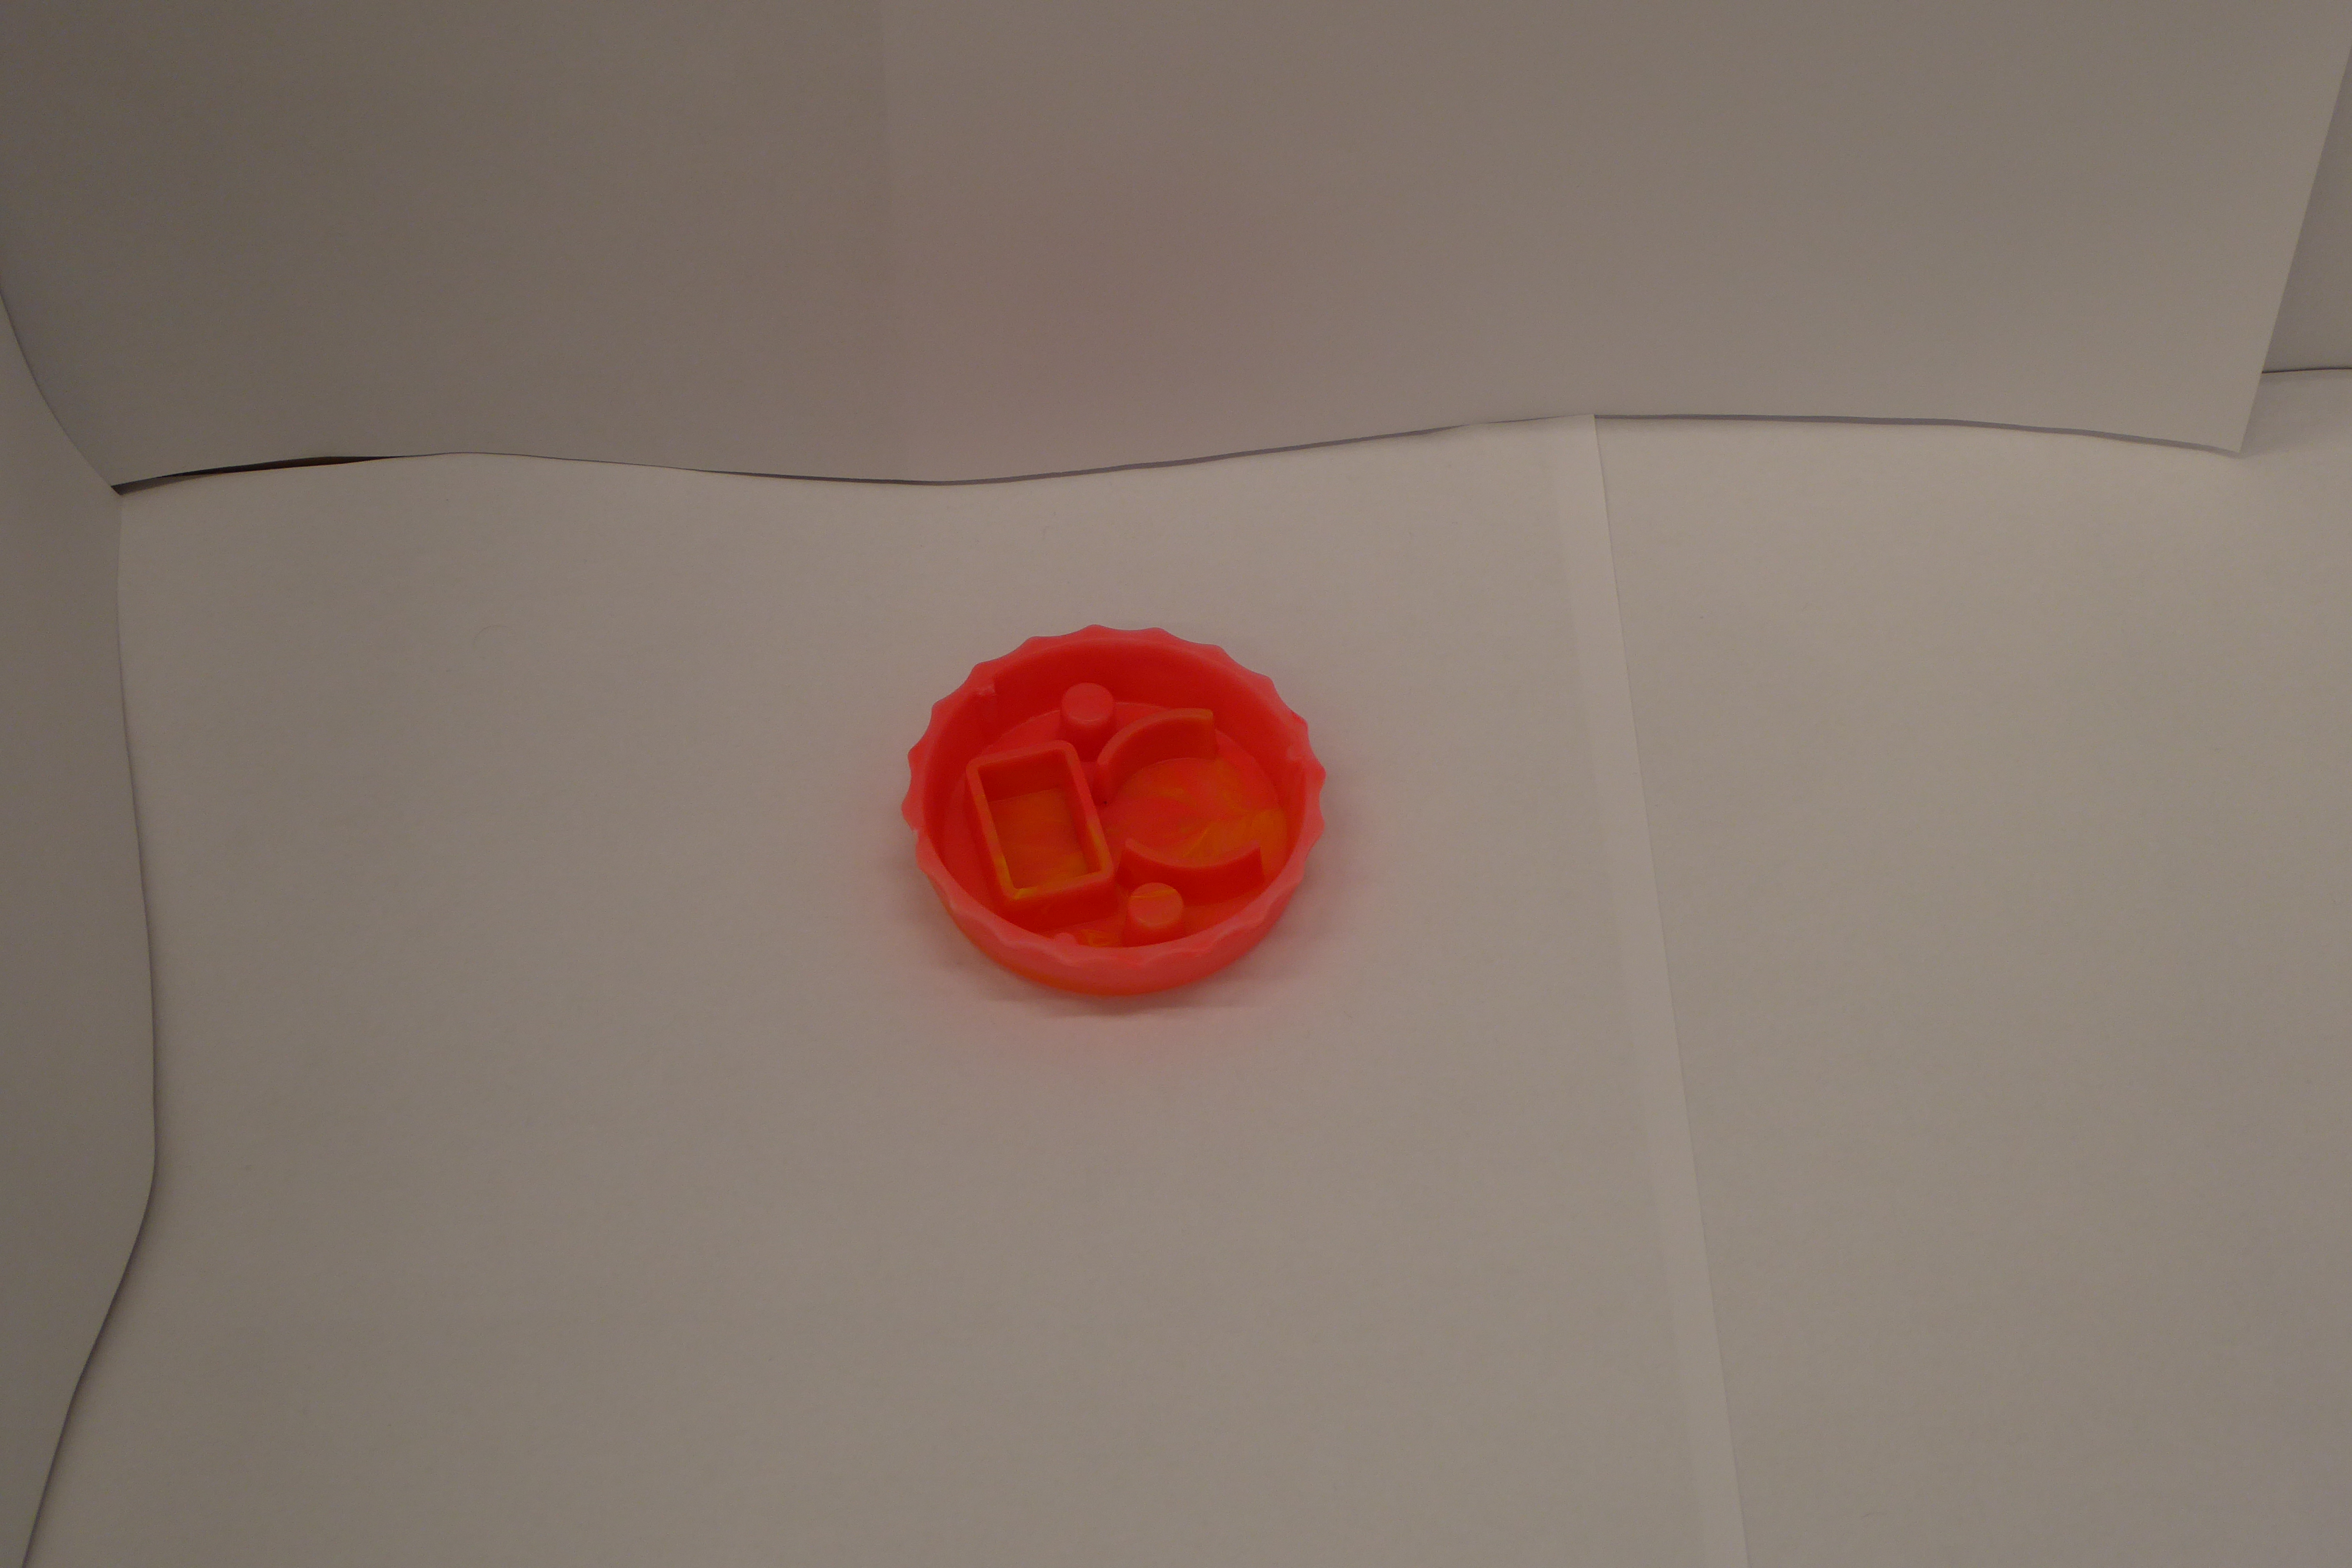
Label: Bottle Opener - Cover